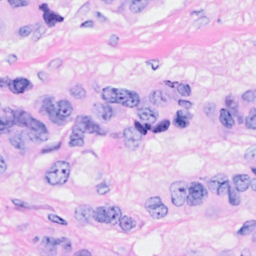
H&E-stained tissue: Breast